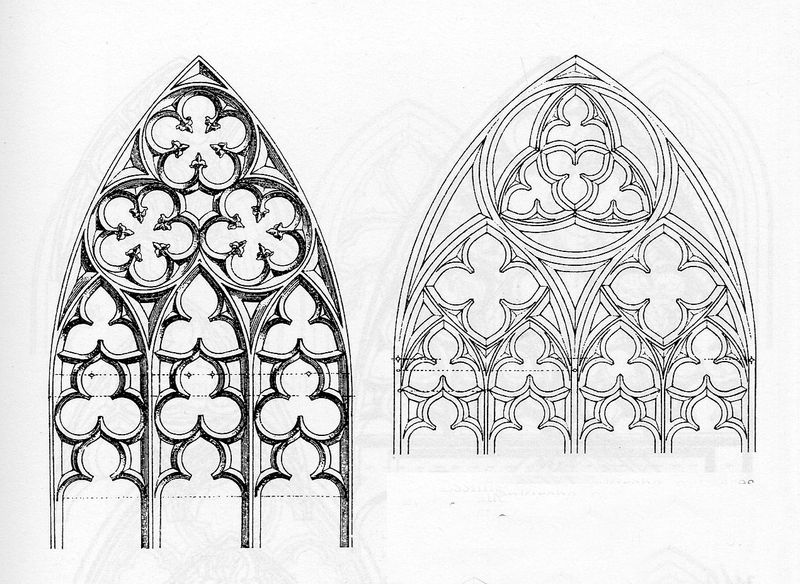
Titel: Frauenkirche, Esslingen
Standort: Eßlingen (EU - D)
Schlagwörter: fenster, skizze, zeichnung, masse, ornament, wand, architektur, kirche, gotik, zwei, detail, symmetrie, ornamente, symmetrisch, schwarzweiß, kreise, entwurf, kreuze, rosette, spitzbogen, skizzen, riß, geometrie, rosetten, masswerk, kleeblatt, aufriss, vierpass, kirchenfenster, dreipass, öggnung, geta, dreiläufig